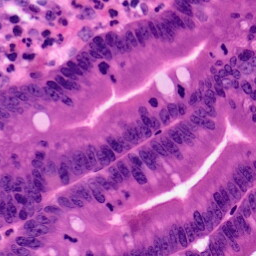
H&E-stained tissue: Pancreatic